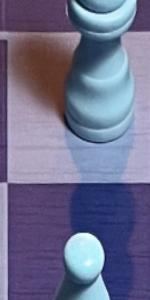
Label: Empty